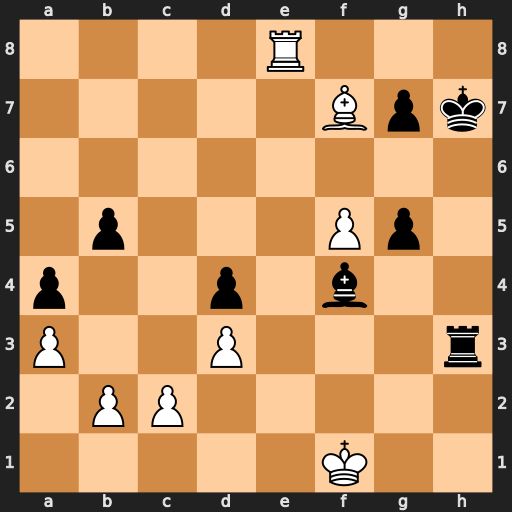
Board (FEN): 4R3/5Bpk/8/1p3Pp1/p2p1b2/P2P3r/1PP5/5K2
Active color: w
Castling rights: -
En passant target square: -
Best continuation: Bg6+ Kh6 Rh8#